Question: I am getting this error:
'''
AttributeError: 'list' object has no attribute 'clear'
'''
when trying to execute the example at <URL>

The example is:
'''
>>> g = gt.collection.data["power"]
>>> bstack, mdl = gt.minimize_nested_blockmodel_dl(g, deg_corr=True)
>>> t = gt.get_hierarchy_tree(bstack)[0]
>>> tpos = pos = gt.radial_tree_layout(t, t.vertex(t.num_vertices() - 1), weighted=True)
>>> cts = gt.get_hierarchy_control_points(g, t, tpos)
>>> pos = g.own_property(tpos)
>>> b = bstack[0].vp["b"]
>>> gt.graph_draw(g, pos=pos, vertex_fill_color=b, vertex_shape=b, edge_control_points=cts,
... edge_color=[0, 0, 0, 0.3], vertex_anchor=0, output="power_nested_mdl.pdf")
<...>
'''
and it gives me the exception when running the line:
'''
>>> bstack, mdl = gt.minimize_nested_blockmodel_dl(g, deg_corr=True)
'''
Any clue?
Thanks
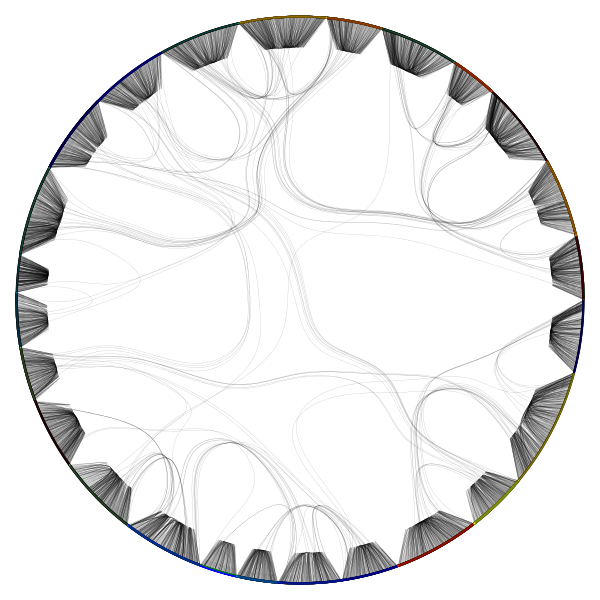
Answer: 'list.clear()' is not in Python 2, only in Python 3. The example runs without problem in Python 3.
Anyway, graph-tool is supposed to work on Python 2.7 and above, so this might as well be reported as a bug.